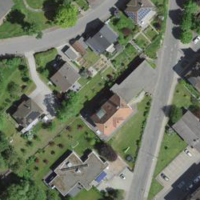
EUNIS habitat code: 54
Species observed at this site:
Eryngium alpinum
Trifolium repens